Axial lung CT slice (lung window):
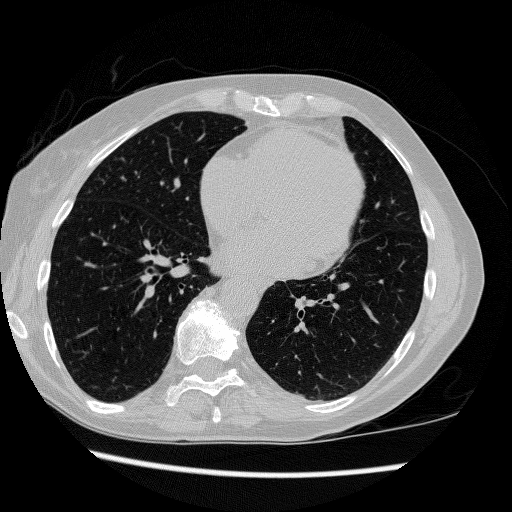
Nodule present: no